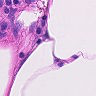
Metastatic tissue present: no